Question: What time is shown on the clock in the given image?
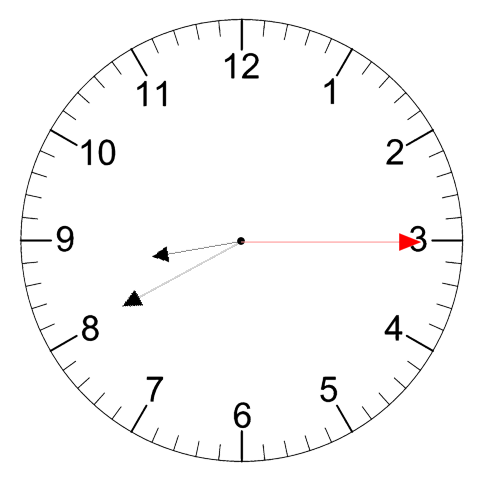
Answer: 08:40:15